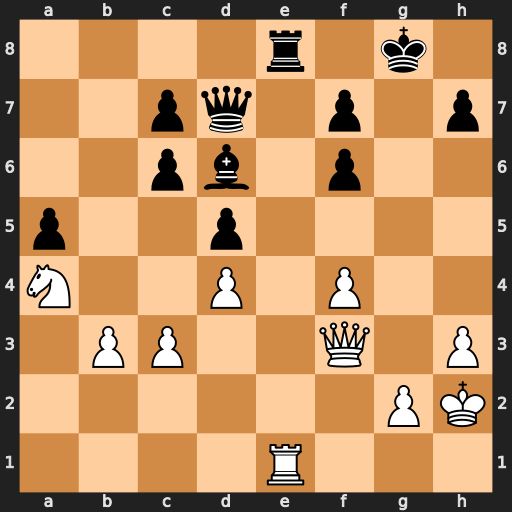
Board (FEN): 4r1k1/2pq1p1p/2pb1p2/p2p4/N2P1P2/1PP2Q1P/6PK/4R3
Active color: w
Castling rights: -
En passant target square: -
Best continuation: Qg4+ Kf8 Qxd7